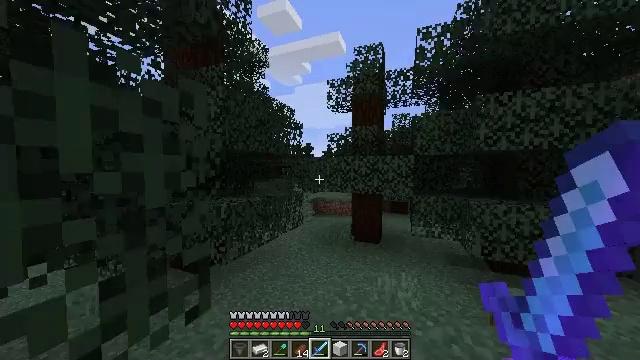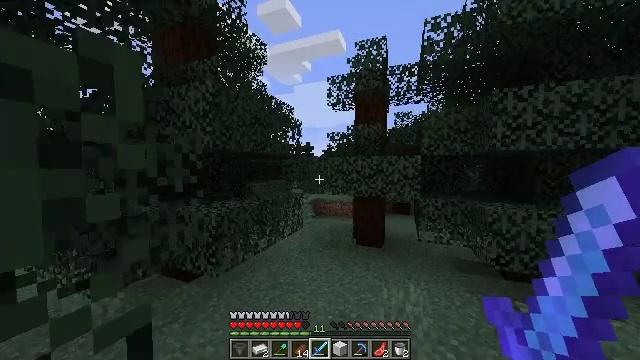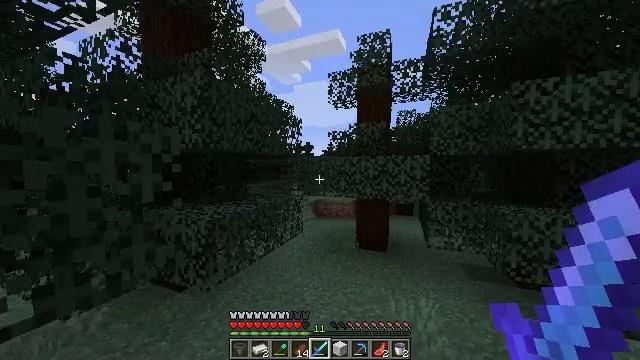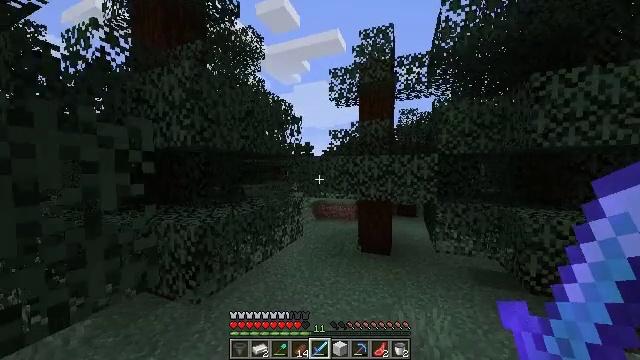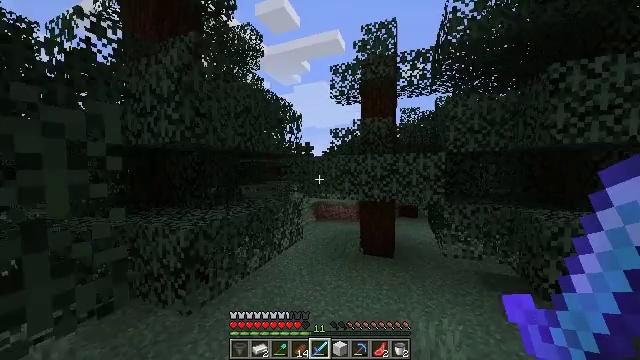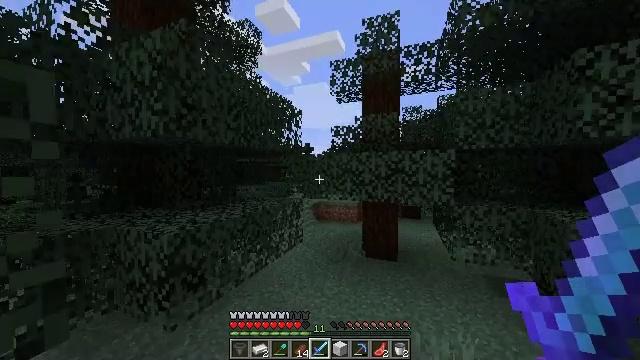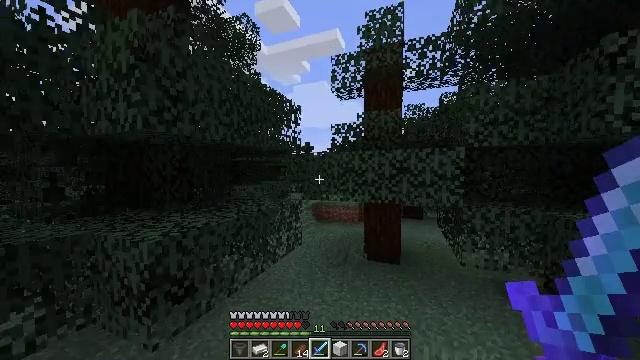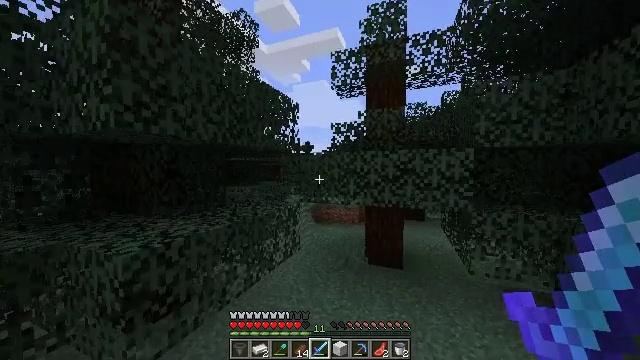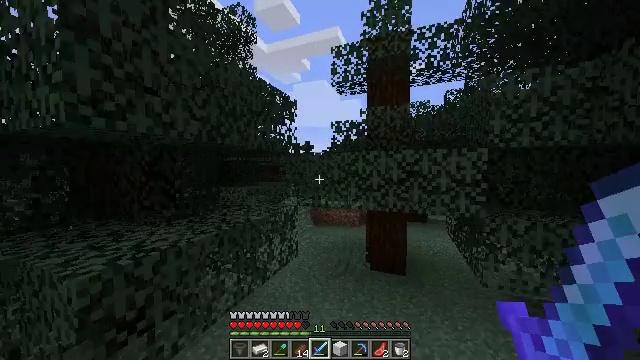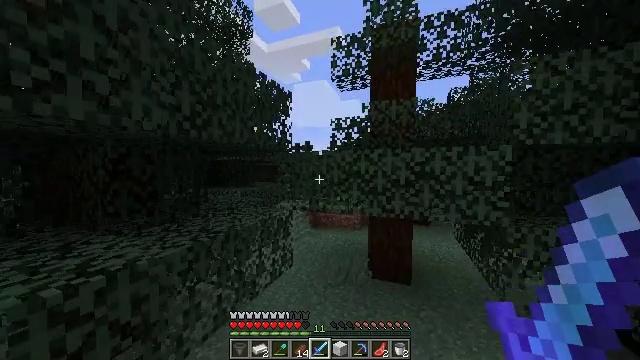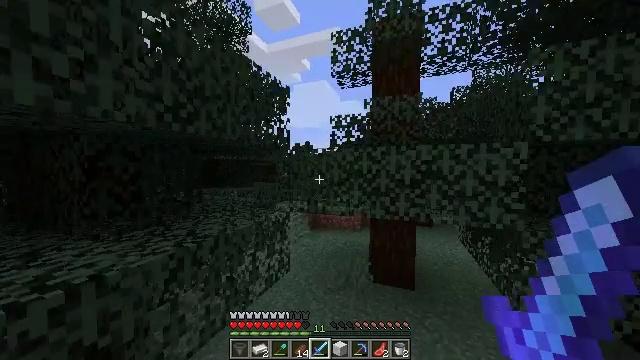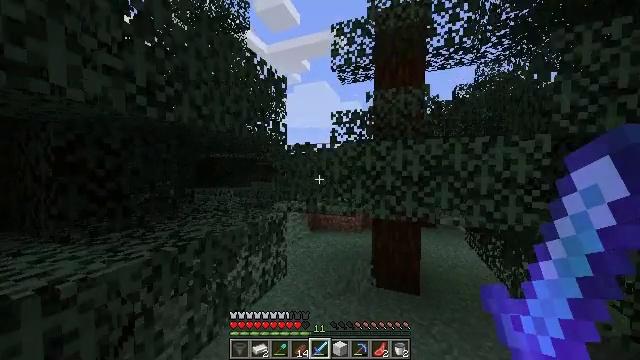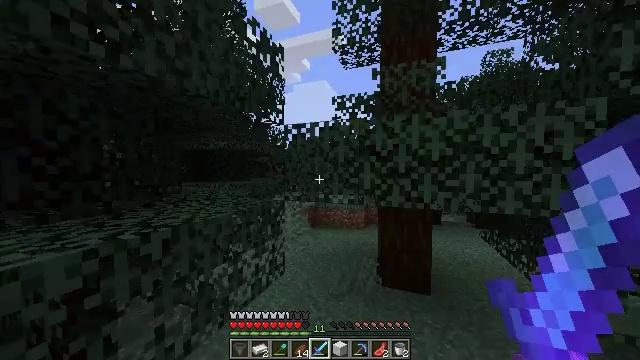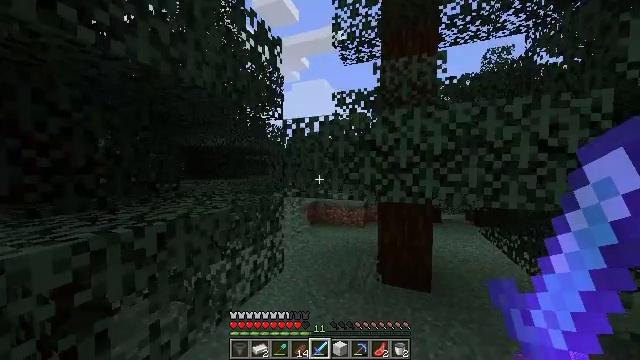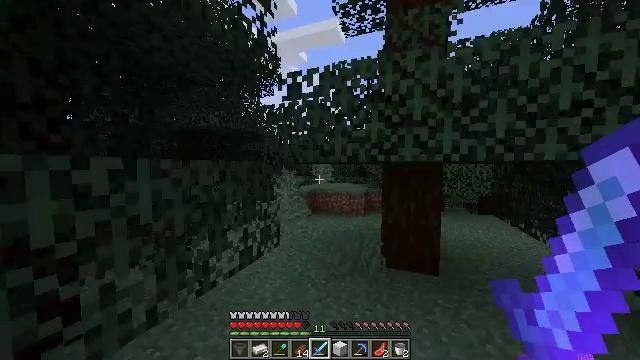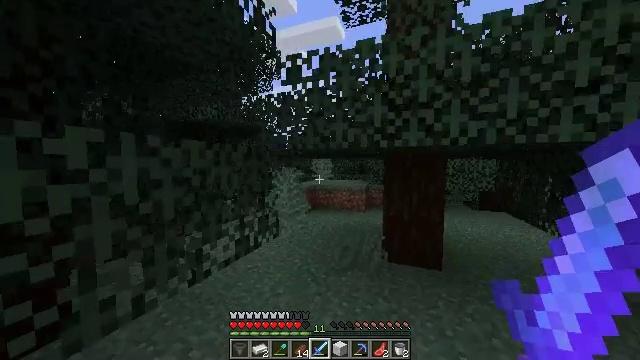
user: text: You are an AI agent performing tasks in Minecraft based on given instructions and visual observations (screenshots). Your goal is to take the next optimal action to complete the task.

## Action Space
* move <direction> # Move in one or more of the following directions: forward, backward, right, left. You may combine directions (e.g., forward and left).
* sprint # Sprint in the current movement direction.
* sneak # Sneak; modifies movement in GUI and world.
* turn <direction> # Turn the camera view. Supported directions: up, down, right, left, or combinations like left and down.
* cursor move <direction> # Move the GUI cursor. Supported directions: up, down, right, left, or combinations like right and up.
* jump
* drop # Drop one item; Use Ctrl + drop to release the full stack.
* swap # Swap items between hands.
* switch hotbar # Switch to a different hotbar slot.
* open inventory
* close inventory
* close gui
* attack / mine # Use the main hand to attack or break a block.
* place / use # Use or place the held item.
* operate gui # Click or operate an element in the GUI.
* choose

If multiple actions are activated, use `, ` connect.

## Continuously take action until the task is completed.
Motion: motion action
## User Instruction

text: Break the large fern to clear the space.
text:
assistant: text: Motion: move forward, sprint
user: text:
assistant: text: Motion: move forward, sprint
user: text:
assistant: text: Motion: move forward, sprint
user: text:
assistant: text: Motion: move forward, sprint
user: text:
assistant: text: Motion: move forward, sprint
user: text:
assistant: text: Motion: move forward
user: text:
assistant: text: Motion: move forward
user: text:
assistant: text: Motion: move forward
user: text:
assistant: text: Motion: move forward
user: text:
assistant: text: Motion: move forward
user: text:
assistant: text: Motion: move forward
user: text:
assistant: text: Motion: move forward
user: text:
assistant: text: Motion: move forward
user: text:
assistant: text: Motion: move forward
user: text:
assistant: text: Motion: move forward
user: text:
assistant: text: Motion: move forward
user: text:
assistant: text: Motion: move forward
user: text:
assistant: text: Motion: move forward
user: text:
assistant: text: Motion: move forward
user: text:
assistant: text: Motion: move forward
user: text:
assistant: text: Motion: move forward
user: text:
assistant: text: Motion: move forward
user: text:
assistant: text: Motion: move forward
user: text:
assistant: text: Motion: move forward
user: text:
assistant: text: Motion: move forward
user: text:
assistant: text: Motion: move forward
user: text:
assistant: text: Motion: move forward, sprint
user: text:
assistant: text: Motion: move forward, sprint
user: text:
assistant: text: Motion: move forward, sprint
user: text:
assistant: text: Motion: move forward, sprint